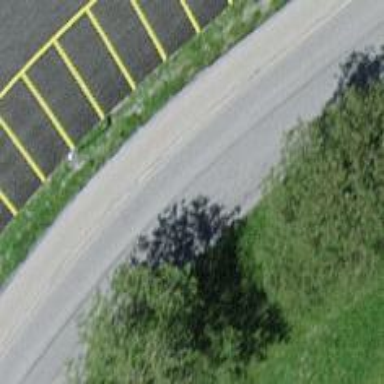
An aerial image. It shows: Residential road with asphalt surface. There is sidewalk on the left side.